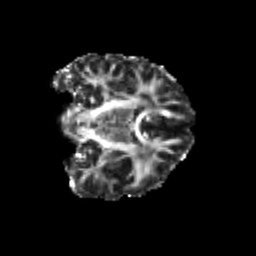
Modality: FA
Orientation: coronal
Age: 20
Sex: female
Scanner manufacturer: siemens
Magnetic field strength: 3 T
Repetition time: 3.5 s
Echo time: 0.104 s